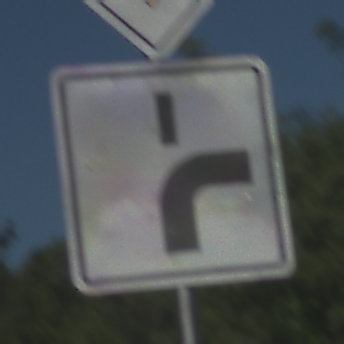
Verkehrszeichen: VerlaufVorfahrtsstrasse8
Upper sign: Vorfahrtsstrasse
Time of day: MorningAfternoon
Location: Outdoor (Nature)
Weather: Clear
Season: NotSpecified
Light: Natural